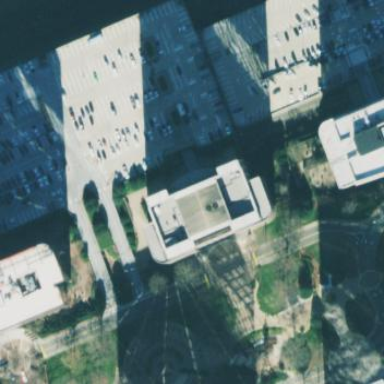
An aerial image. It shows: Multi-storey parking building.